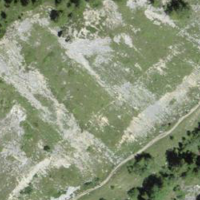
EUNIS habitat code: 26
Species observed at this site:
Lysandra bellargus
Lysandra coridon
Arcyptera fusca
Psophus stridulus